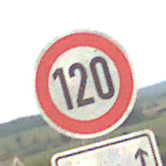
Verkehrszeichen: Geschwindigkeit120
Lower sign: LaengeEinerStrecke2
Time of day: MorningAfternoon
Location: Outdoor (Beach)
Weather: PartlyCloudy
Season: NotSpecified
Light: Natural